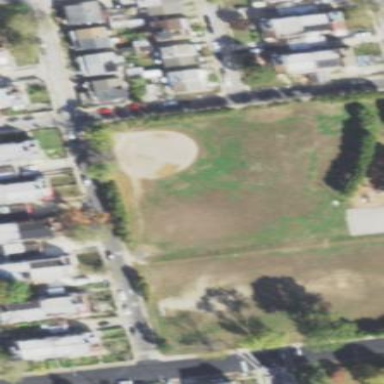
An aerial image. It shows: Baseball pitch for leisure land.